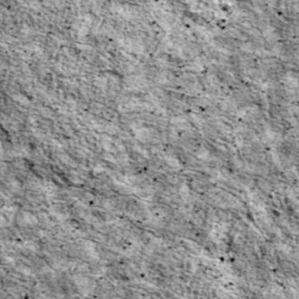
Label: non_frost